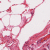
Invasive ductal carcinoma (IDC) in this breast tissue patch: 0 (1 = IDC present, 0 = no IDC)